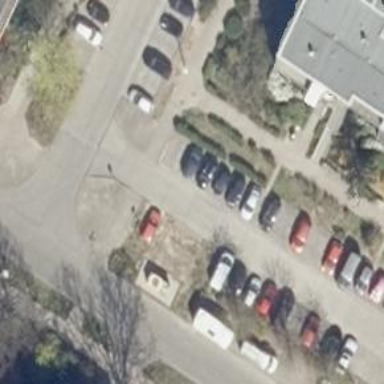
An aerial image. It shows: Concrete parking area.